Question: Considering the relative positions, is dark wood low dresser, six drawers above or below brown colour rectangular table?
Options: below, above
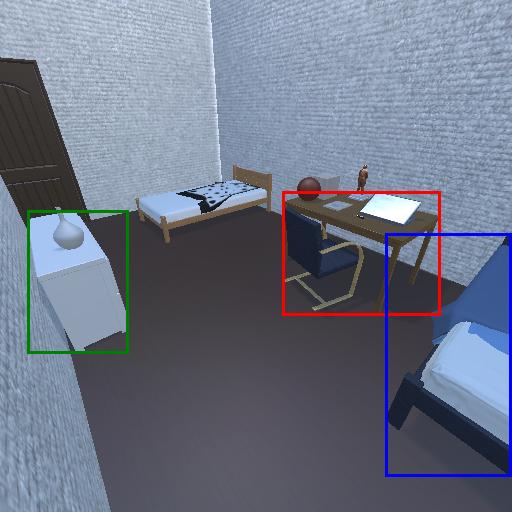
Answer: below